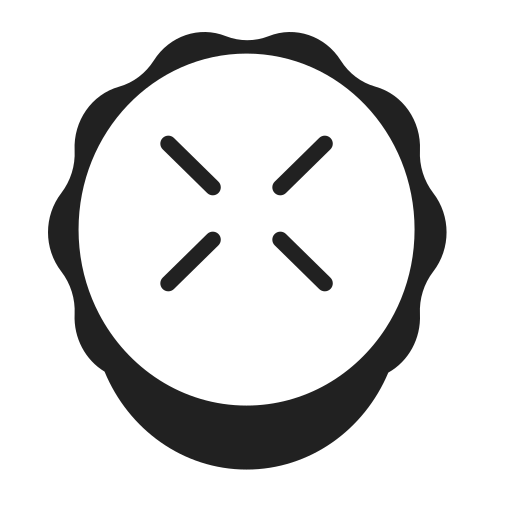
pie high contrast